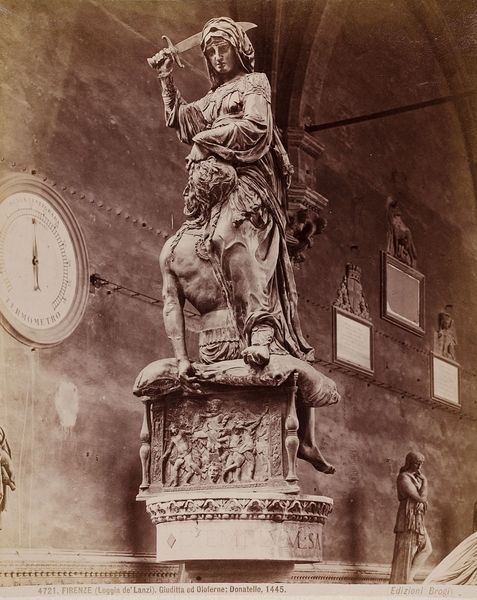
Titel: Firenze - Loggia de'Lanzi. Giuditta ed Oloferne, Donatello, 1445
Künstler: Giacomo Brogi
Standort: Hamburg
Institution: Museum für Kunst und Gewerbe Hamburg
Schlagwörter: holofernes, judith, skulptur, plastik, foto, fotografie, photographie, loggia, photo, albumin, bildhauerkunst, lichtbild, dokumentarfotografie, sachfotografie, historische, bildwerke, angewandte und bildende kunst, hessische systematik, schwarzweißpositivverfahren, silbersalzverfahren, schwarzweißfotografie, berichtende, gebäude, örtlichkeit, straße, stätte, objektstudien, sachphotographie, albuminpapier, lanzi